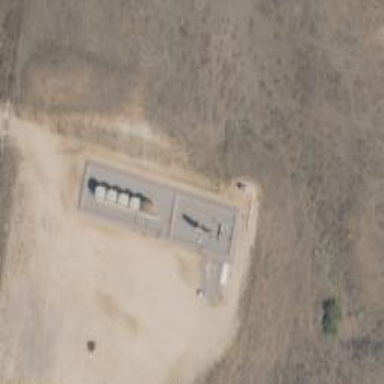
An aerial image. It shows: Storage tank that is man-made.